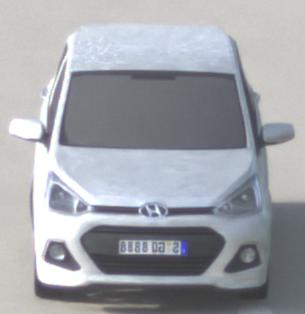
Make: Hyundai
Model: i10
Detailed model: Gen. 2
Model produced from: 2013
Model produced until: 2019
Doors: 5
Color: white
Road condition: dry road
Daytime: morning or afternoon
Contrast: low contrast